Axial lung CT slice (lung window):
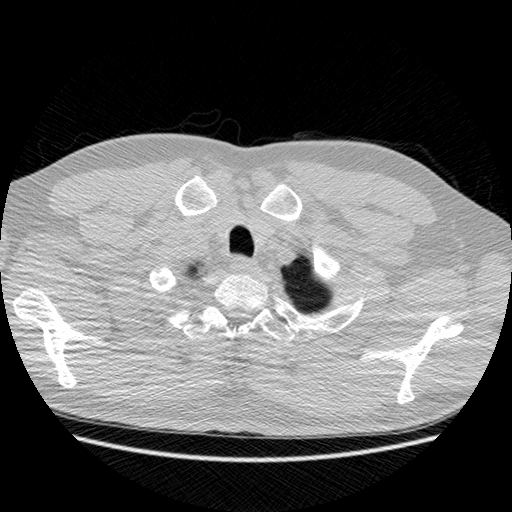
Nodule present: no